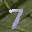
Label: 7